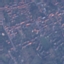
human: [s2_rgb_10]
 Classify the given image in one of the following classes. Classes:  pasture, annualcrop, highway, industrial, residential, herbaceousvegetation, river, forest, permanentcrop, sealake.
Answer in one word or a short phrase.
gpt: Residential